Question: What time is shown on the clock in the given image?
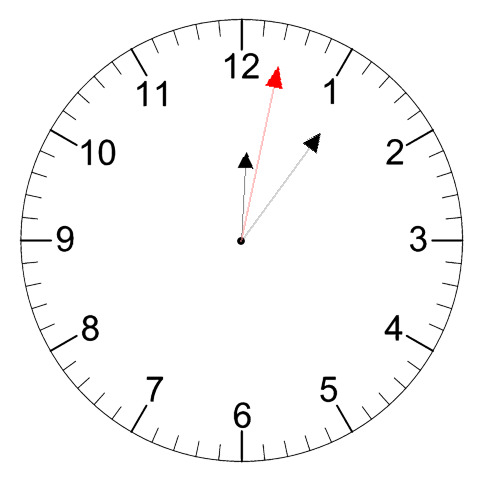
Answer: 12:06:02